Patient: sex F, age 59
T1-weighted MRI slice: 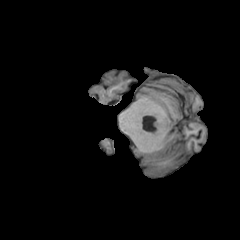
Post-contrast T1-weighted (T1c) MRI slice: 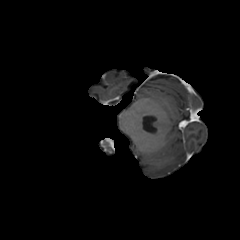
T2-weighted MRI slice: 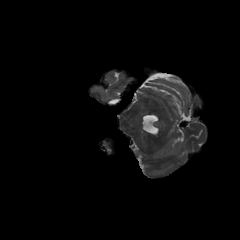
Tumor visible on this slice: no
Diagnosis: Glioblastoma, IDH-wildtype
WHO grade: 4